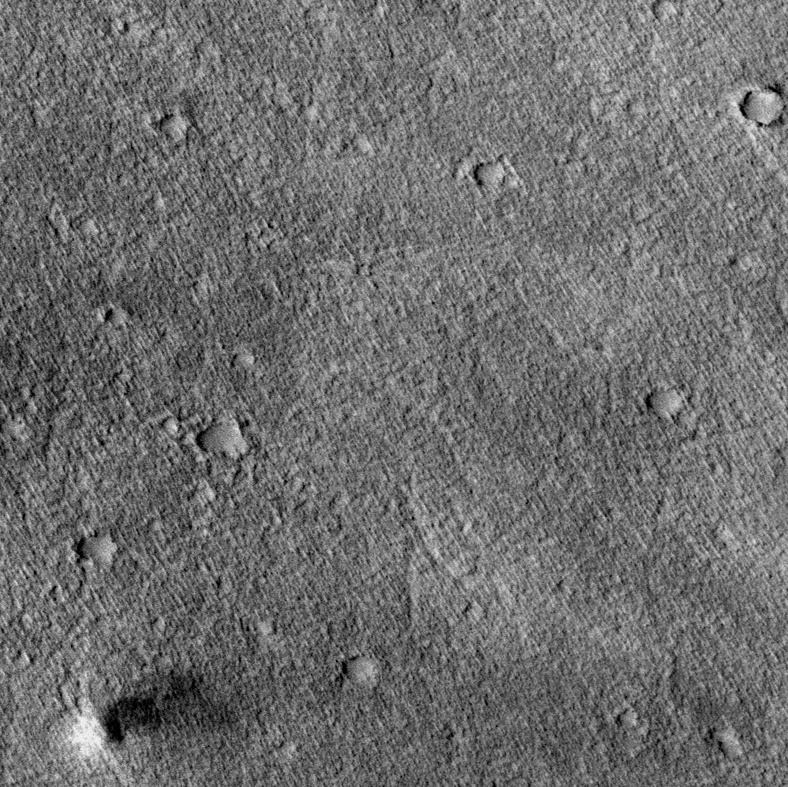
Label: dustdevil